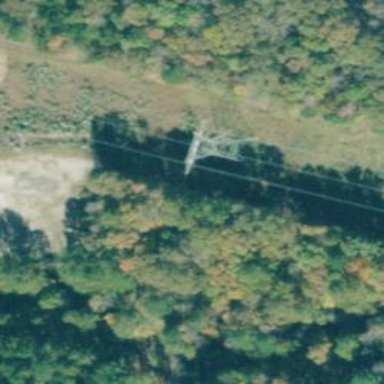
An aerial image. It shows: Lattice structure tower used for power transmission.